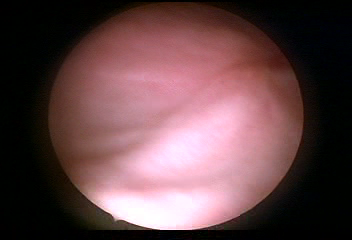
Modality: WLC
Class: Normal mucosa
Bladder cancer association: No